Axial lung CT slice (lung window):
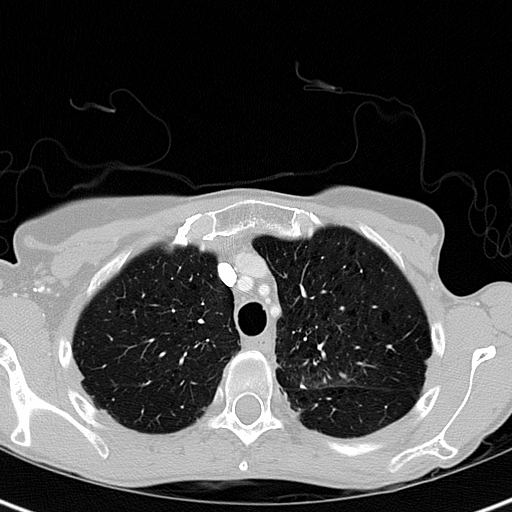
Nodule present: no